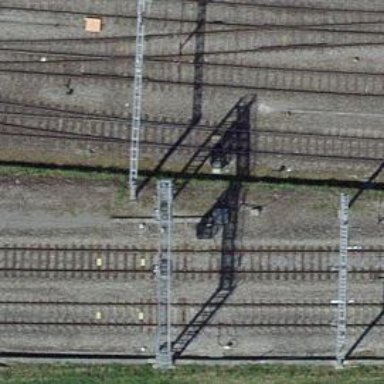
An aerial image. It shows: Single track railway spur with electrification through contact line.